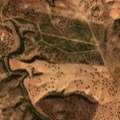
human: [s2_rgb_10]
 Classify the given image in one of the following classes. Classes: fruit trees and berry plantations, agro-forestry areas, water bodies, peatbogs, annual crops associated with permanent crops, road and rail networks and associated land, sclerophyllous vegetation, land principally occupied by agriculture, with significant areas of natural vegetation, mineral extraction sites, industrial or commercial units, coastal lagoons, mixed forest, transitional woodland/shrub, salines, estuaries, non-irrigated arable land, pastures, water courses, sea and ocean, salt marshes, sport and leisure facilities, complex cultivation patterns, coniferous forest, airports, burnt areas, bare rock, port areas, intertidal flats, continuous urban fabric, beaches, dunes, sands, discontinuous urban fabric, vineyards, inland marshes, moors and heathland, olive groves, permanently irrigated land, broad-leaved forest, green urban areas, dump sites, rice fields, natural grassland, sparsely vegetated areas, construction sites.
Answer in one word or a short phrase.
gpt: non-irrigated arable land, agro-forestry areas, transitional woodland/shrub